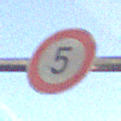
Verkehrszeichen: Geschwindigkeit5
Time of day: SunriseSunset
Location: Outdoor (Urban)
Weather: PartlyCloudy
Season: Autumn
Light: Natural